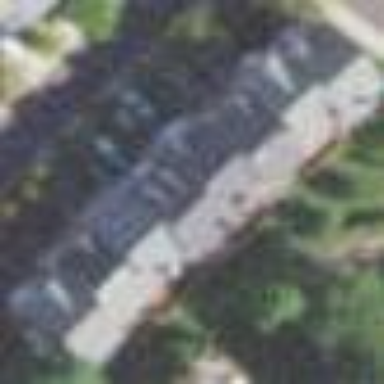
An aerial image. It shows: Terrace building.